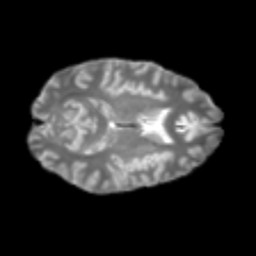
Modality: T2w
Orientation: axial
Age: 24
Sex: male
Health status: healthy
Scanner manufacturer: philips
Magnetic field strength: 3 T
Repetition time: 10.379 s
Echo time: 0.0712 s